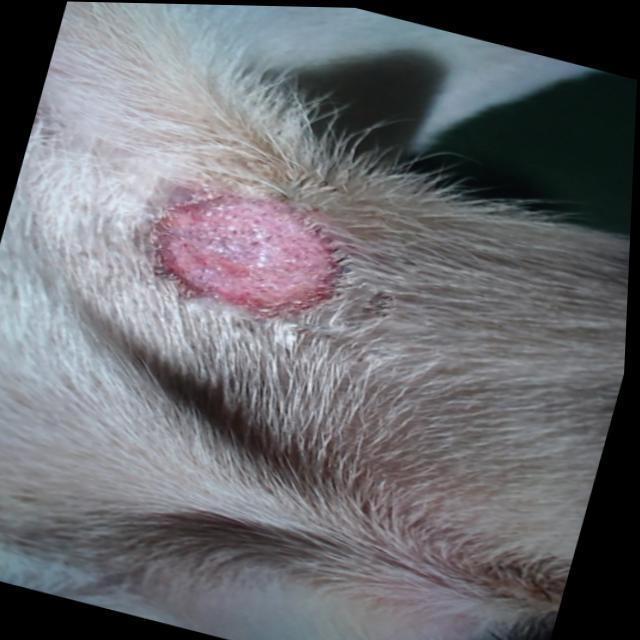
Canine ringworm (Dermatophytosis) — fungal infection caused by Microsporum or Trichophyton. Presents with circular alopecia, scaling, crusting, and broken hairs.